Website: crate-barrel
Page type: delivery-shipping
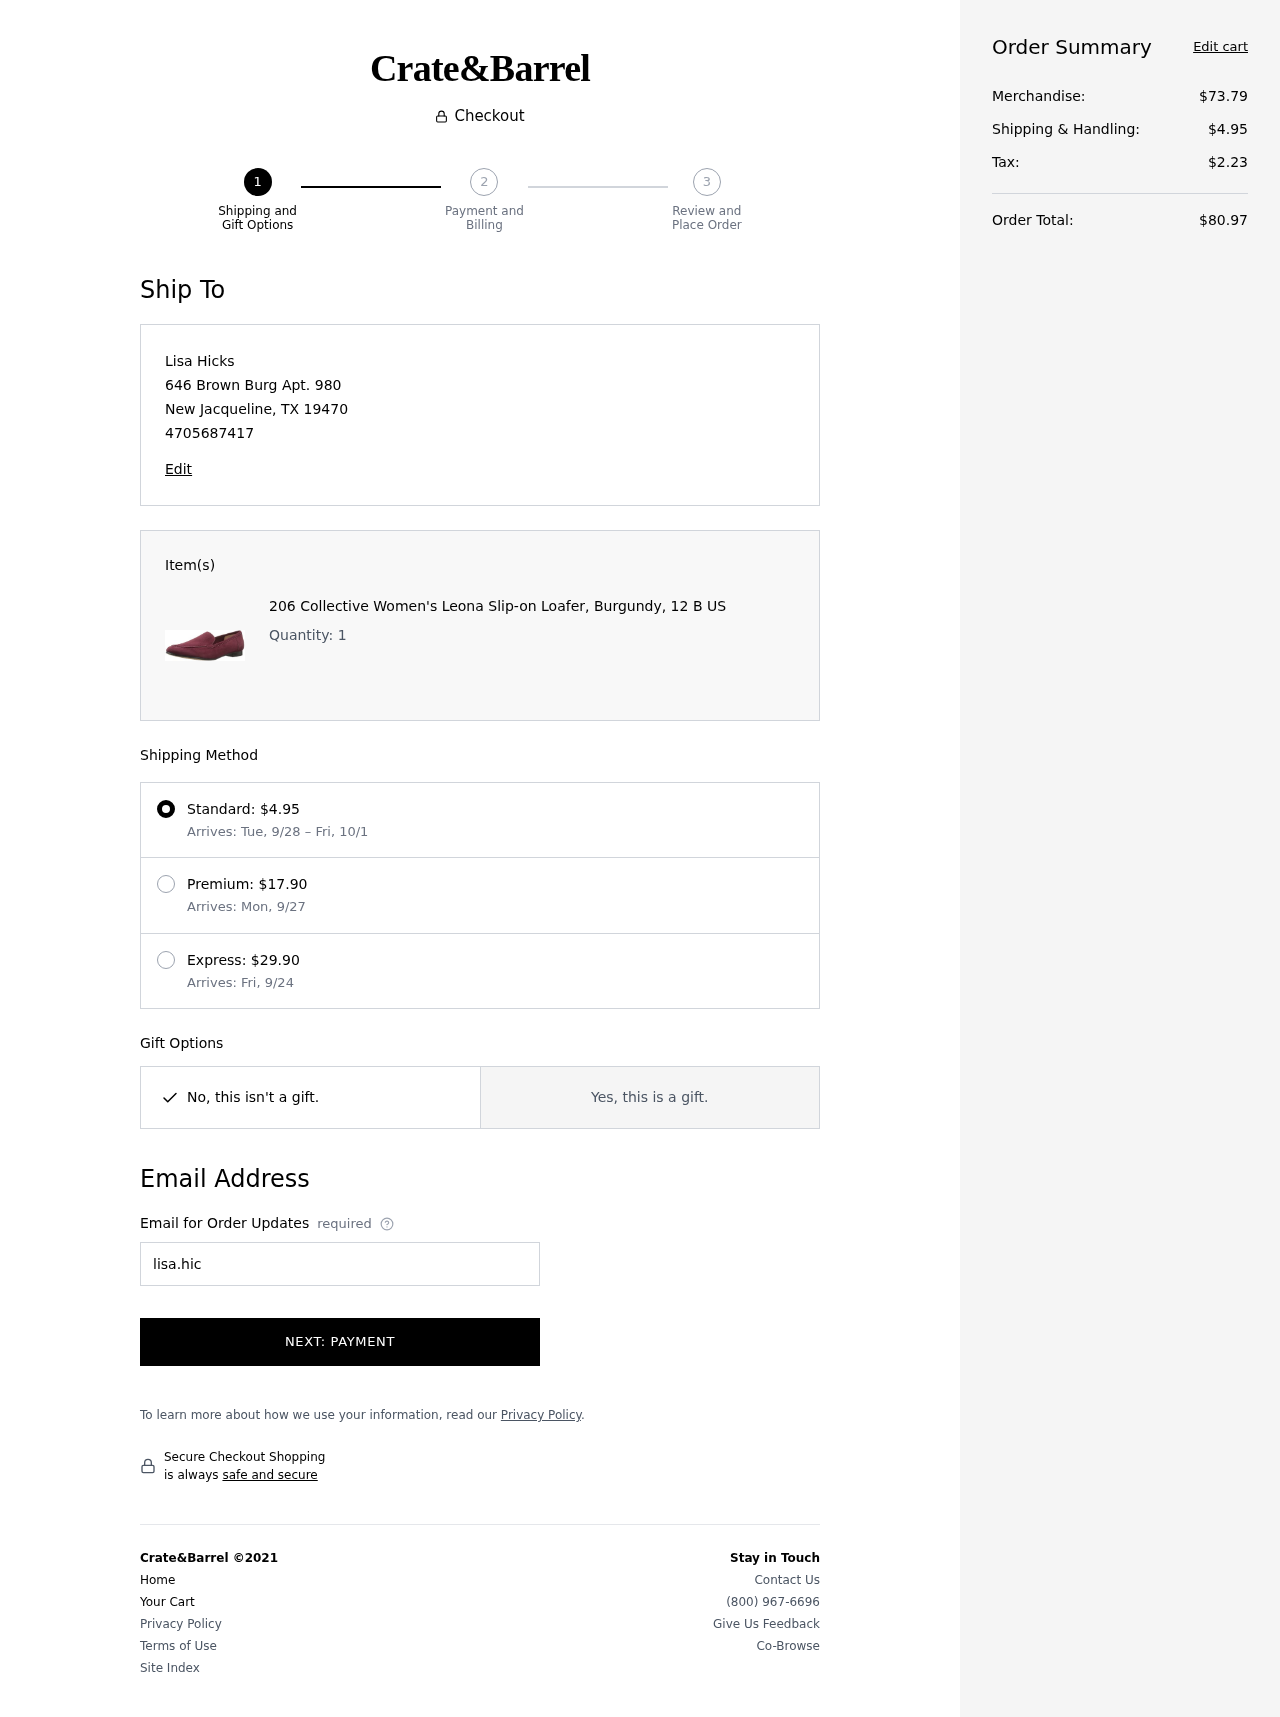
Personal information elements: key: PII_CITY
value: New Jacqueline
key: PII_EMAIL
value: lisa.hicks@yahoo.com
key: PII_FULLNAME
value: Lisa Hicks
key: PII_PHONE
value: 4705687417
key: PII_POSTCODE
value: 19470
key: PII_STATE_ABBR
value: TX
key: PII_STREET
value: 646 Brown Burg Apt. 980
Product elements: key: PRODUCT1_NAME
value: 206 Collective Women's Leona Slip-on Loafer, Burgundy, 12 B US
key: PRODUCT1_QUANTITY
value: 1
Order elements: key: ORDER_SHIPPING_COST
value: $4.95
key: ORDER_SHIPPING_DATE
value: Tue, 9/28
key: ORDER_DELIVERY_DATE
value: Fri, 10/1
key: ORDER_SHIPPING_COST2
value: $17.90
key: ORDER_DELIVERY_DATE2
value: Arrives: Mon, 9/27
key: ORDER_SHIPPING_COST3
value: $29.90
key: ORDER_DELIVERY_DATE3
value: Arrives: Fri, 9/24
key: ORDER_SUBTOTAL
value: $73.79
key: ORDER_TAX
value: $2.23
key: ORDER_TOTAL
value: $80.97